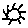
Label: sun